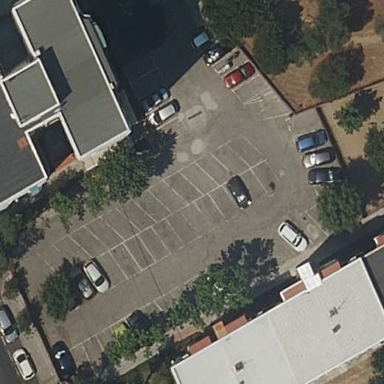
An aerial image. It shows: Parking area with surface.